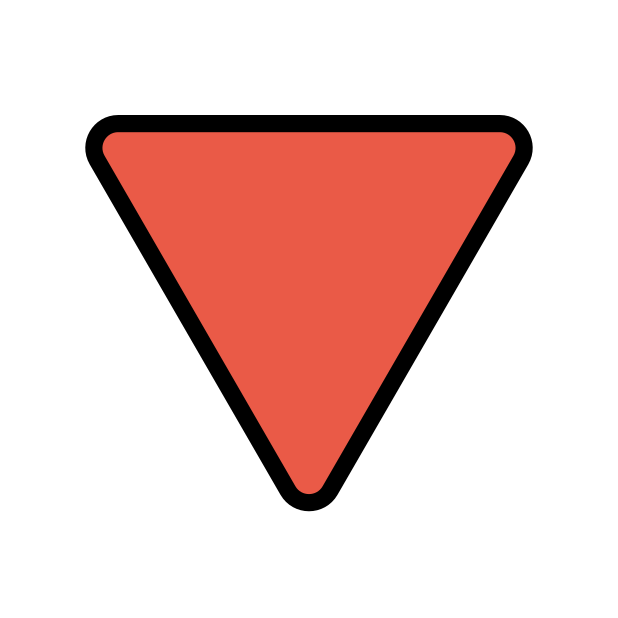
Emoji: 🔻
Name: down-pointing red triangle
Unicode: 0x1f53b